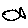
Label: fish